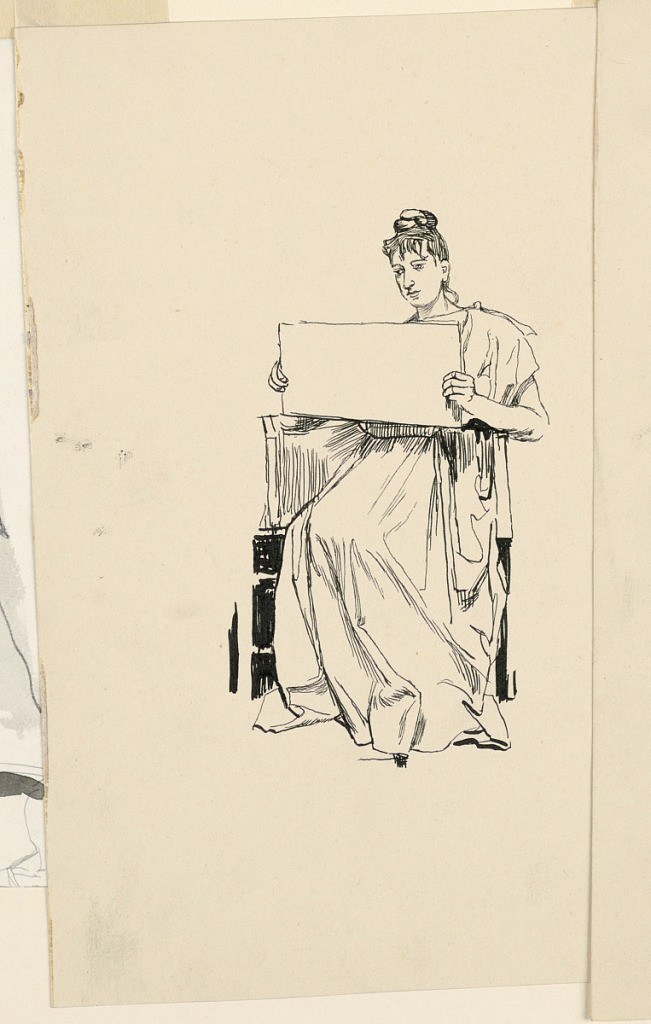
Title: Study of a Young Woman
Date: ca. 1880
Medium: Brush and black ink, pen and black ink on light cream cardboard
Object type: Drawing
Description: Vertical rectangle. Study of a young woman sitting in a chair, wearing a long dress, and holding an open book (shown obliquely with the sheets raised) toward the spectator.